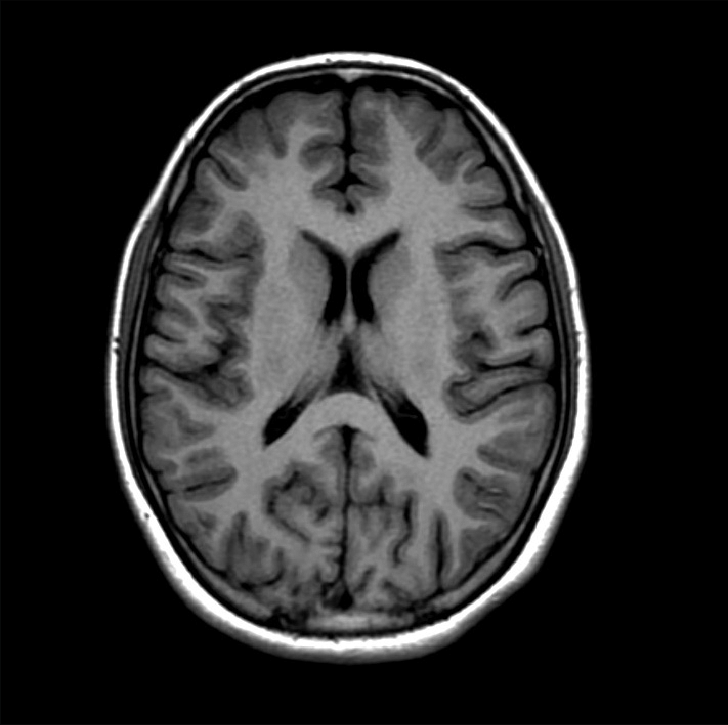
Label: notumor